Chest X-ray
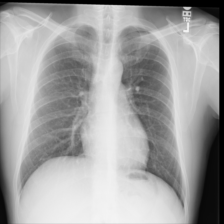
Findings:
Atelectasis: negative
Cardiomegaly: negative
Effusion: negative
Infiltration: negative
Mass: negative
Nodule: negative
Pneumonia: negative
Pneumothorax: negative
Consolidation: negative
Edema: negative
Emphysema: negative
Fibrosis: negative
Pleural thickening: negative
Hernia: negative